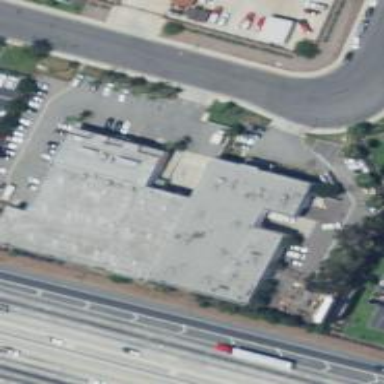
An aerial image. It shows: Warehouse.